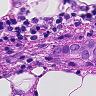
Metastatic tissue present: yes